Question: I want to create a WebAPI with ASP.net Core. The API is protected by an Authorization. But not all functions are protected!
How can I realize this with Swagger?
This are my Swagger settings:
'''
[...]
builder.Services.AddSwaggerGen(options =>
{
options.AddSecurityDefinition("Bearer", new OpenApiSecurityScheme
{
In = ParameterLocation.Header,
Description = "Please enter a valid token",
Name = "Authorization",
Type = SecuritySchemeType.Http,
BearerFormat = "JWT",
Scheme = "Bearer"
});
options.AddSecurityRequirement(new OpenApiSecurityRequirement
{
{
new OpenApiSecurityScheme
{
Reference = new OpenApiReference
{
Type=ReferenceType.SecurityScheme,
Id="Bearer"
}
},
new string[]{}
}
});
var xmlFilename = $"{Assembly.GetExecutingAssembly().GetName().Name}.xml";
options.IncludeXmlComments(Path.Combine(AppContext.BaseDirectory, xmlFilename));
[...]
if (app.Environment.IsDevelopment())
{
app.UseSwagger();
app.UseSwaggerUI(options =>
{
options.SwaggerEndpoint("/swagger/v1/swagger.json", "v1");
options.RoutePrefix = "swagger/index.html";
});
}
[...]
'''
The functions looks like this:
'''
/// <summary>
/// Registriert einen neuen User
/// </summary>
/// <returns></returns>
/// <response code="200">...</response>
/// <response code="400">...</response>
[HttpPost]
[Route("Register")]
[ProducesResponseType(StatusCodes.Status200OK)]
[ProducesResponseType(StatusCodes.Status400BadRequest)]
public async Task<IActionResult> Register([FromBody] UserRegistrationDto user)
{ [...] }
'''
In Swagger it looks like this:

The lock indicates that an authorization is possible/necessary for this function. I want to remove the lock. But only for this function. How can I do this in c#?
(the swagger files are autogenerated and I don't want to modify the exported .yaml or.json file. So I need a solution which works directly in the c# code or in the swagger configuration.)
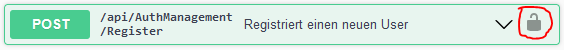
Answer: You should add Operation filter for that, as well as 'AllowAnonymous' to the method
'''
public class BasicAuthOperationsFilter : IOperationFilter
{
public void Apply(OpenApiOperation operation, OperationFilterContext context)
{
var noAuthRequired = context.ApiDescription.CustomAttributes().Any(attr => attr.GetType() == typeof(AllowAnonymousAttribute));
if (noAuthRequired) return;
operation.Security = new List<OpenApiSecurityRequirement>
{
new OpenApiSecurityRequirement
{
{
new OpenApiSecurityScheme
{
Reference = new OpenApiReference
{
Type = ReferenceType.SecurityScheme,
Id = "basic"
}
},
new List<string>()
}
}
};
}
}
'''